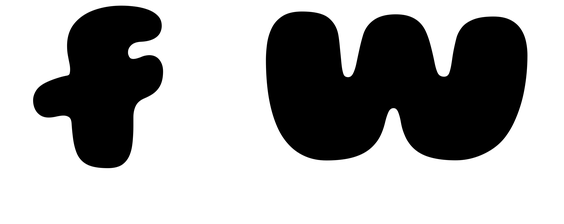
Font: Gluten_Black